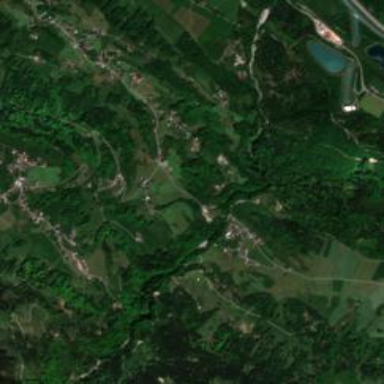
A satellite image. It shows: Small hamlet.